Question: I have this code and I want to add Superscript to each bar graph.
'''
y=[0.3435 0.36 0.6491 0.6908];
bar(y);
Labels={'A_{1}','A_{2}','A_{3}','A_{4}'};
set(gca, 'XTick', 1:4, 'XTickLabel', Labels);
set(gca,'fontsize',10);
ylabel('Size','FontSize',10)
axis([0 5 0 1])
'''
but the subscripts are not applied in the result:(

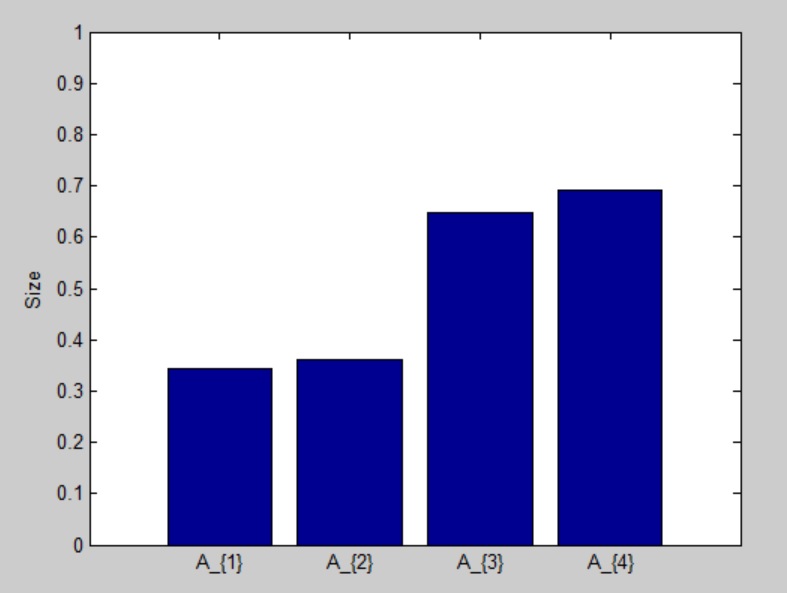
Answer: To get subscripts you can use the LaTeX interpreter. But I don't think the ''xticklabel'' property supports TeX or LaTeX. So: remove your 'xticklabel's and create 'text' objects, which does support TeX. To create all text objects at once, you can pass arrays as inputs to the <URL> function:
'''
y=[0.3435 0.36 0.6491 0.6908];
bar(y);
Labels={'A_{1}','A_{2}','A_{3}','A_{4}'};
set(gca, 'XTick', 1:4, 'XTickLabel', []); %// no ticklabels
set(gca,'fontsize',10);
ylabel('Size','FontSize',10)
axis([0 5 0 1])
text(1:numel(y), -.05*ones(1,numel(y)), Labels, 'interpreter', 'TeX')
%// desired text. Interpreted in TeX. Adjust position changing -0.05 if needed
'''

If you want superscripts instead of subscripts, use
'''
Labels={'A^{1}','A^{2}','A^{3}','A^{4}'};
'''